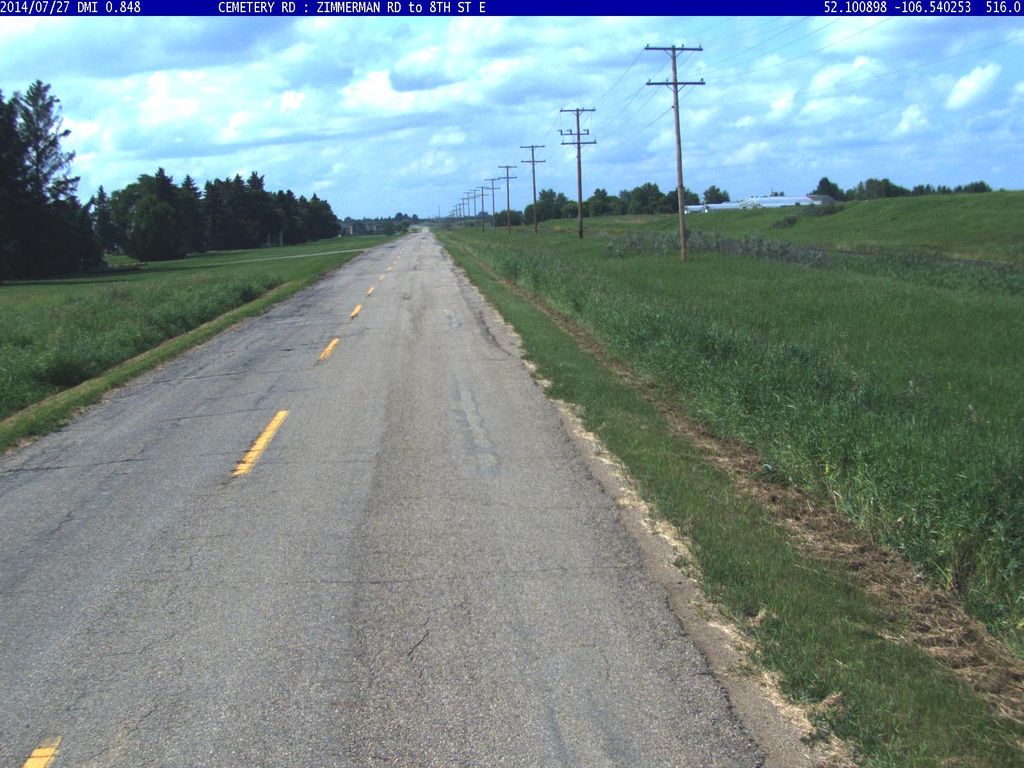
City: saskatoon